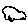
Label: cloud